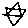
Label: star